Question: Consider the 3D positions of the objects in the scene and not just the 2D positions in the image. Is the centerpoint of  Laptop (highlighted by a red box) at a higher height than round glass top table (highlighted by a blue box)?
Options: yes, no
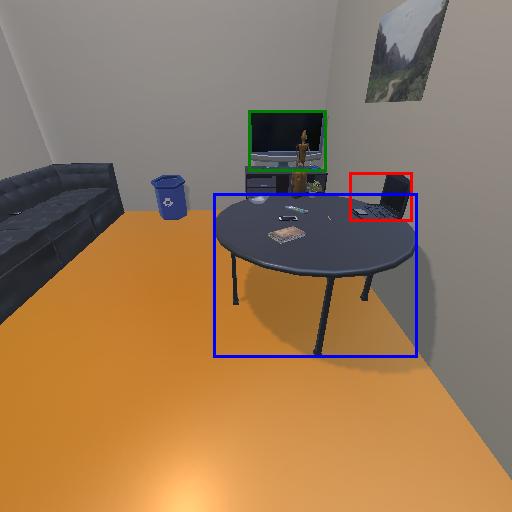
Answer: yes